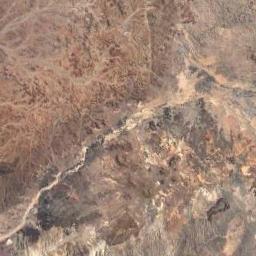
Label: mountain